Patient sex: M
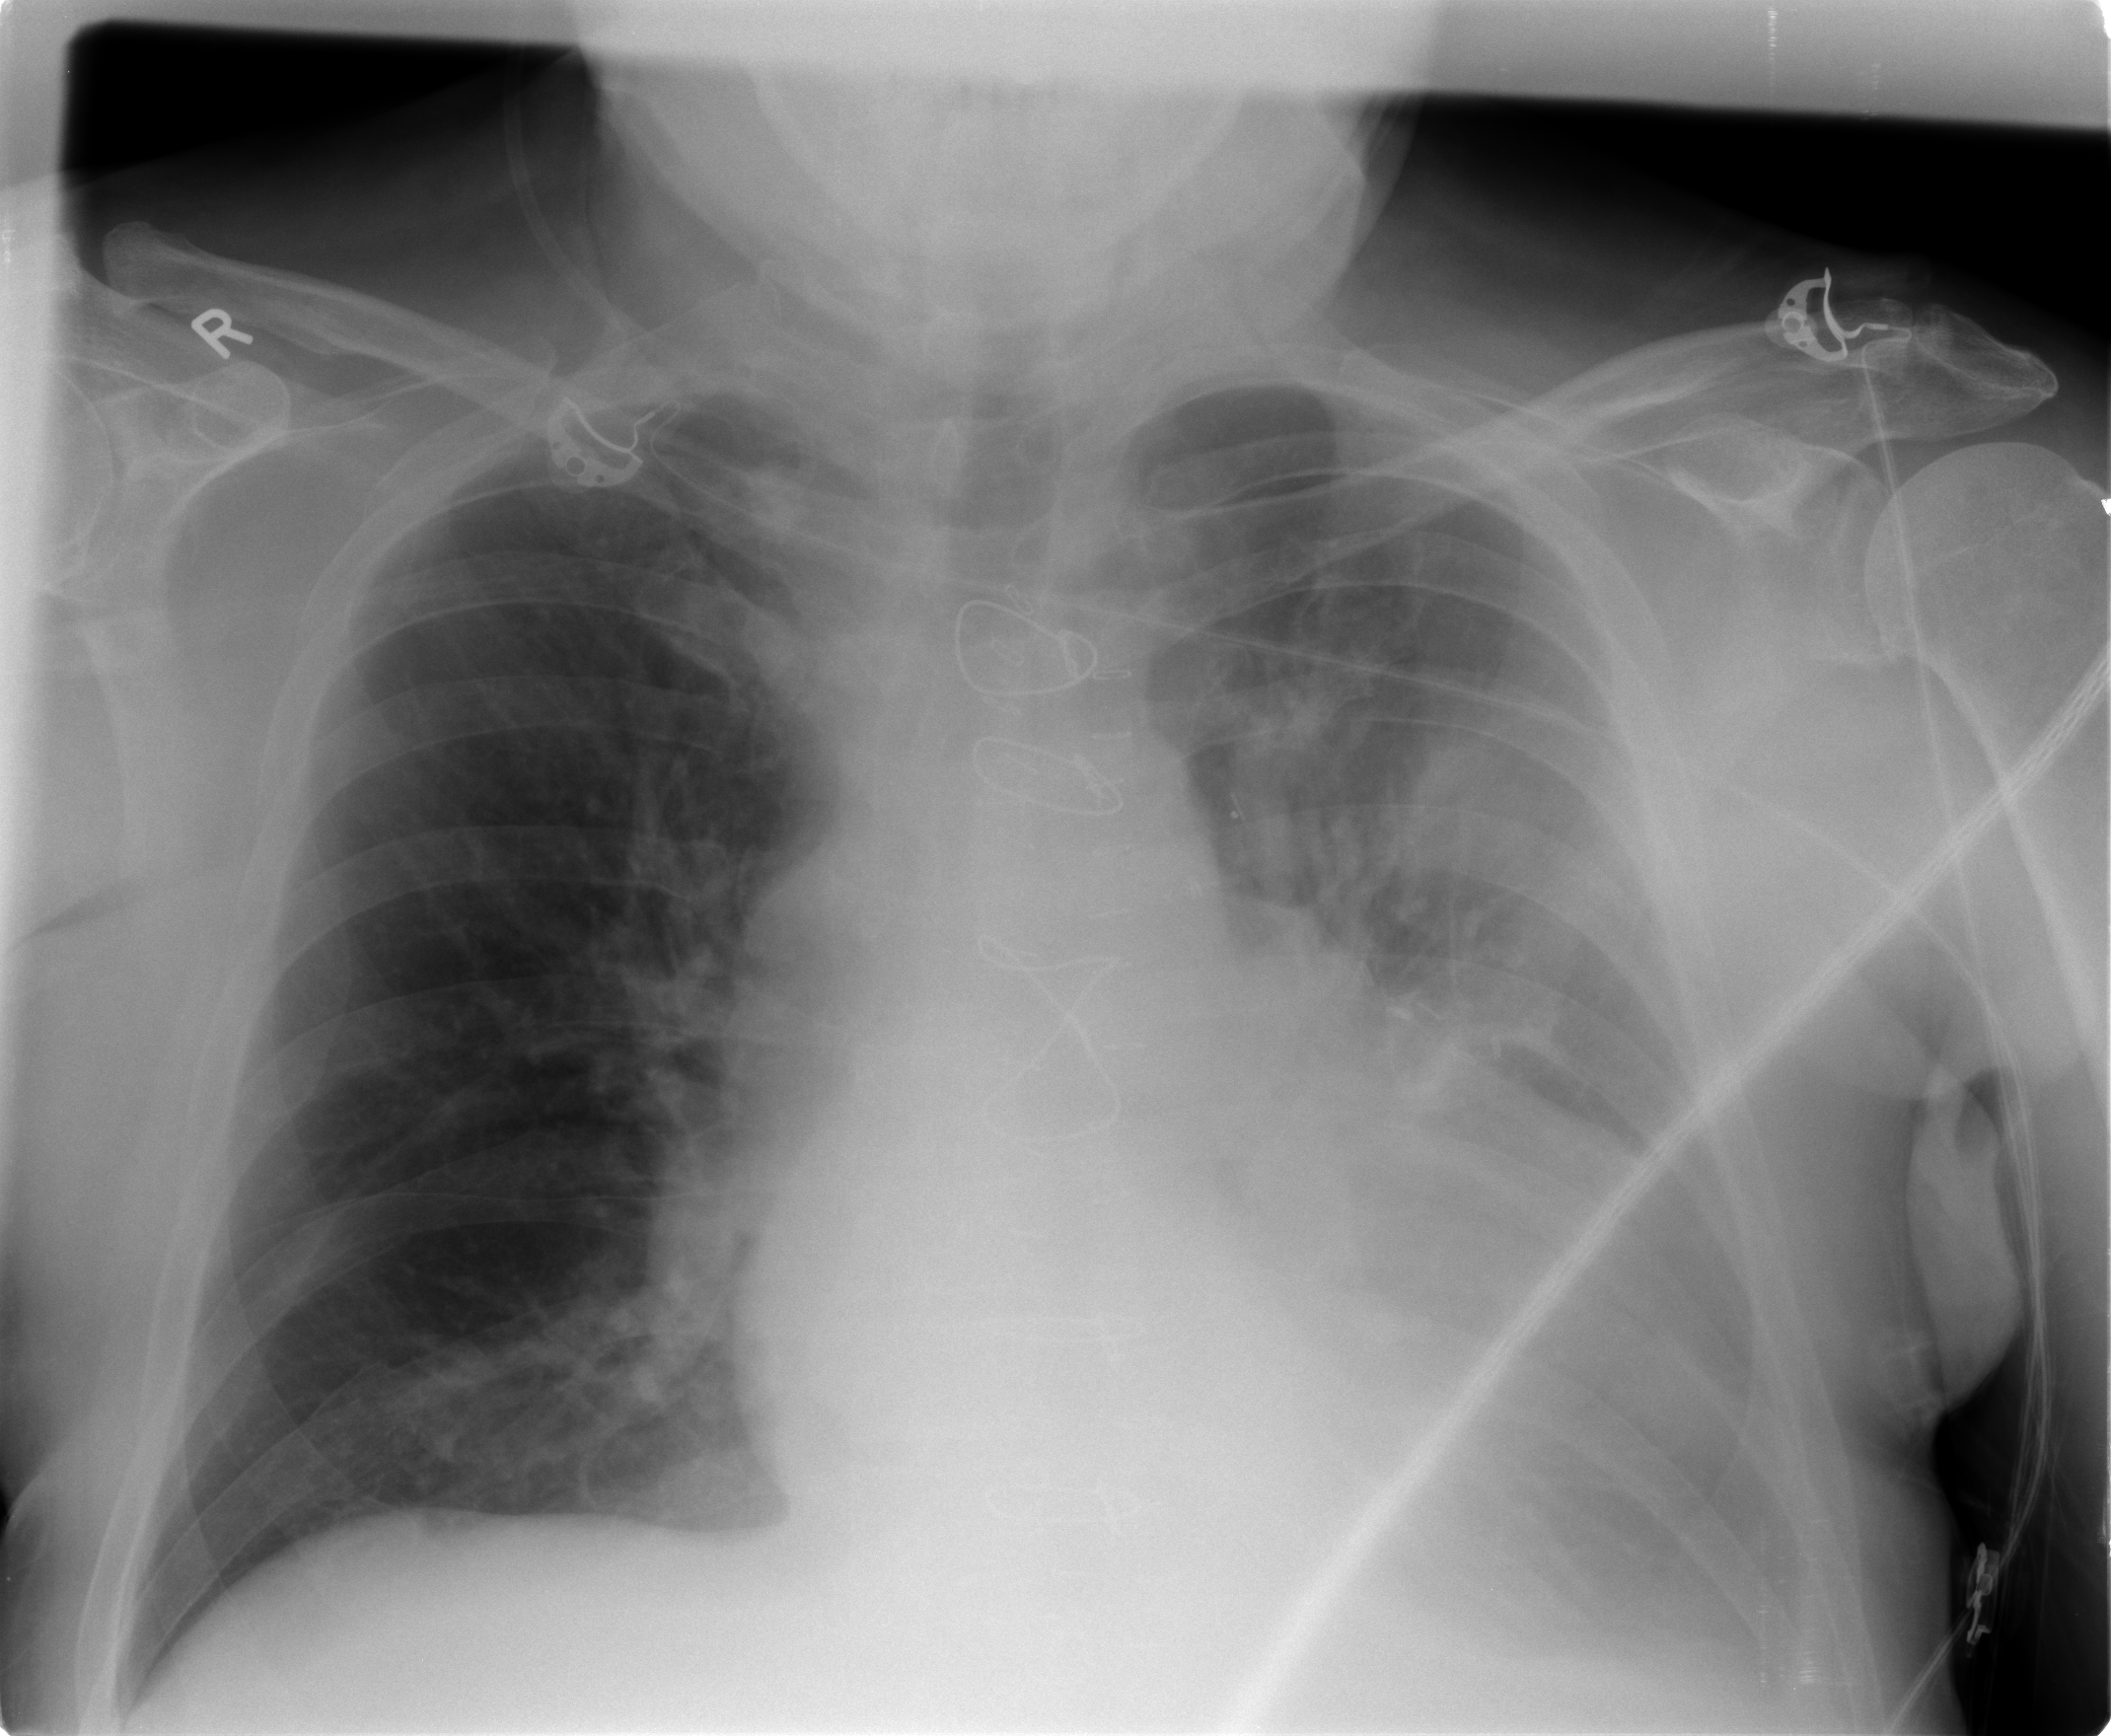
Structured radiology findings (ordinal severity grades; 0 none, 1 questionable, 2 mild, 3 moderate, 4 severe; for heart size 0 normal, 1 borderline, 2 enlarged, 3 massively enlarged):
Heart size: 2
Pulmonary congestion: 0
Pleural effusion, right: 0
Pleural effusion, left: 2
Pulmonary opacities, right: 0
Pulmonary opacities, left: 0
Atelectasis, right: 0
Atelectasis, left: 2